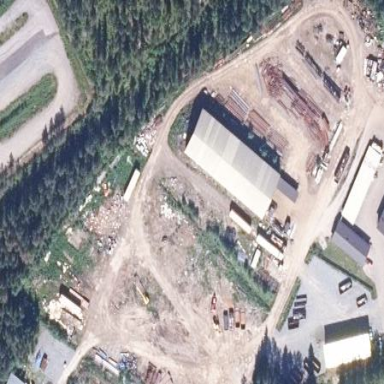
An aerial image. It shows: Recycling centre providing amenities for recycling.